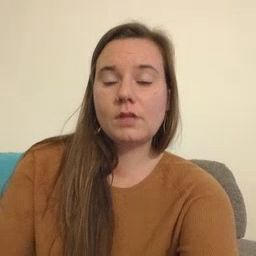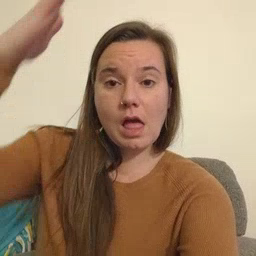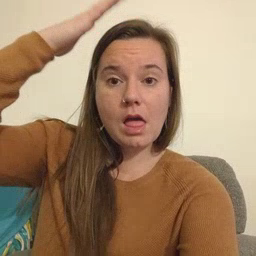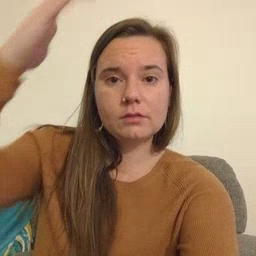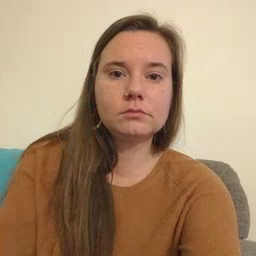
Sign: hat